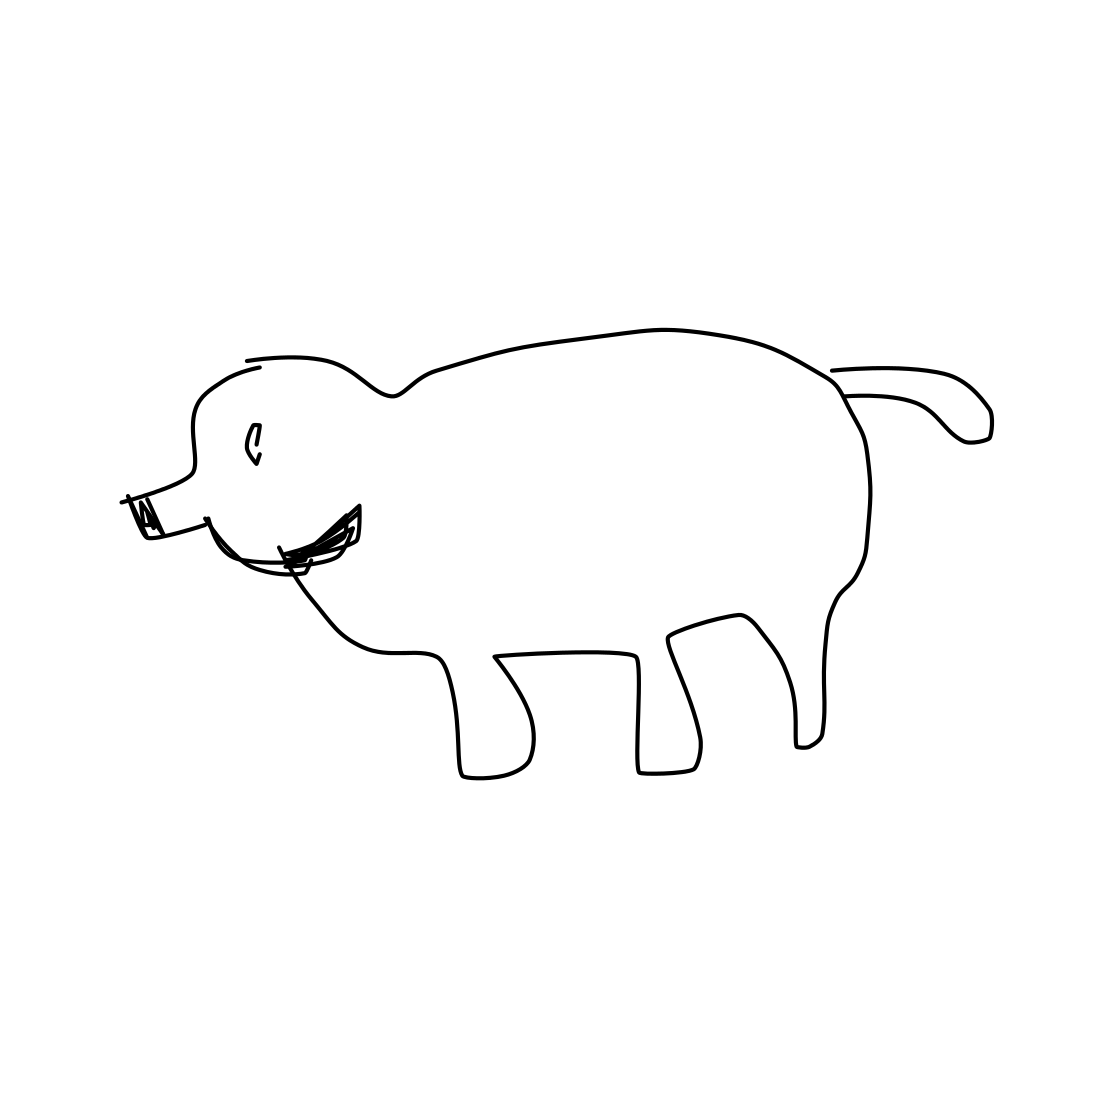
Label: pig